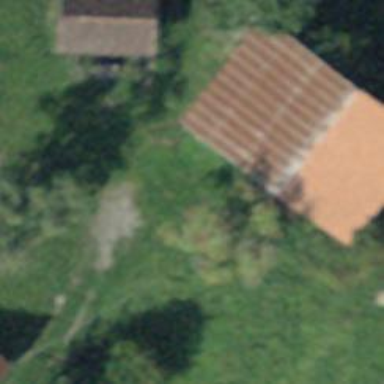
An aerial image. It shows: Barn.